Field crop: maize
Growth stage: 2
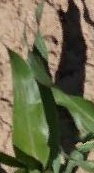
Species: maize